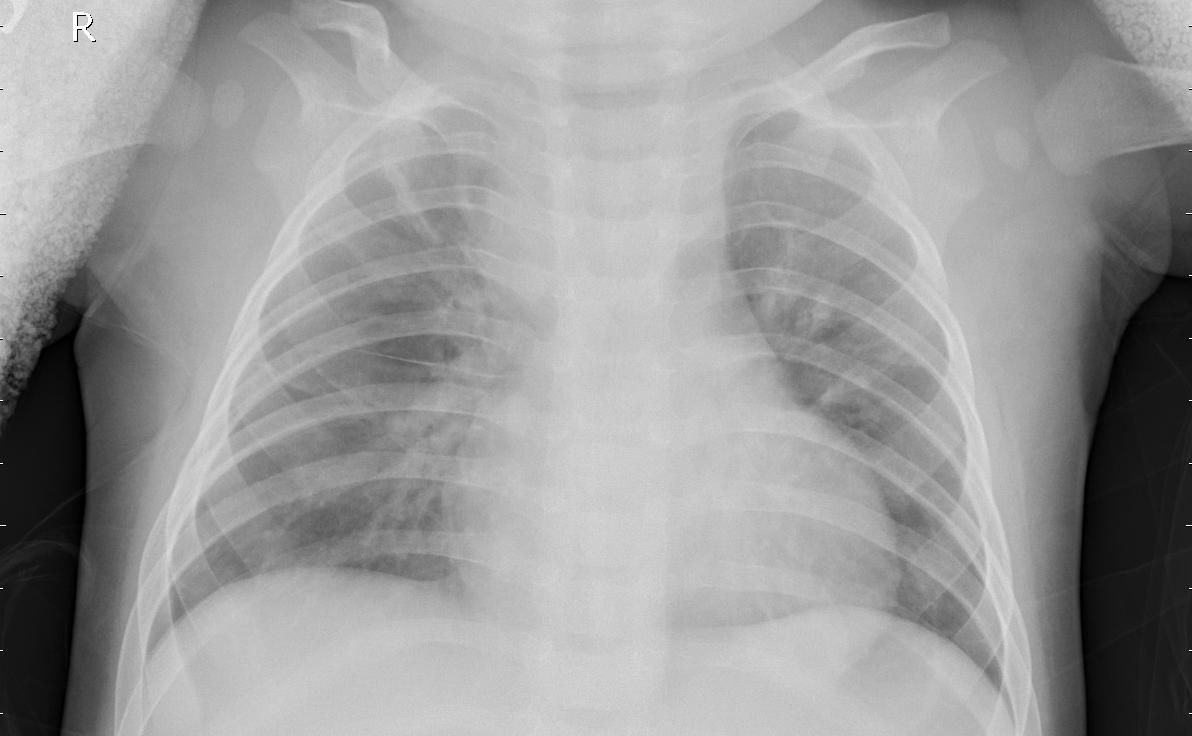
Diagnosis: PNEUMONIA